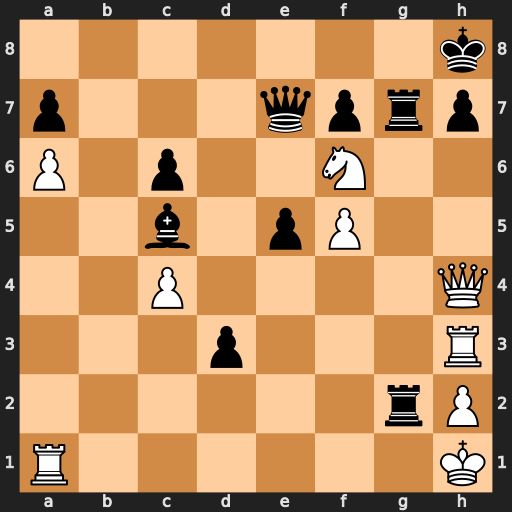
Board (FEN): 7k/p3qprp/P1p2N2/2b1pP2/2P4Q/3p3R/6rP/R6K
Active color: w
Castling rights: -
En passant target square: -
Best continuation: Qxh7+ Rxh7 Rxh7#